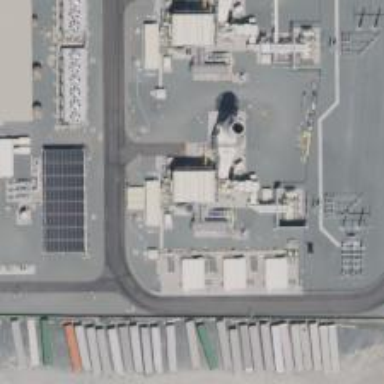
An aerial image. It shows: Gas turbine generator powered by gas.